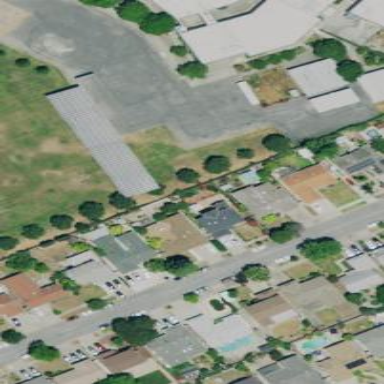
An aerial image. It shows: Asphalt schoolyard.